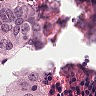
Metastatic tissue present: yes